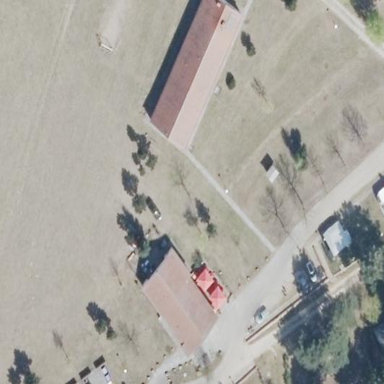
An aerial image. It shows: Building with toilets inside.